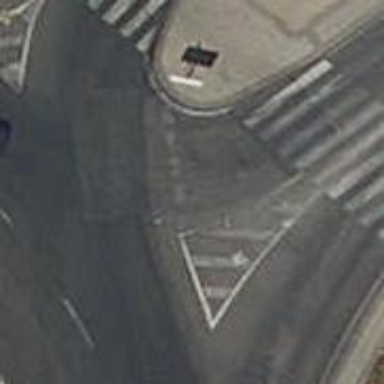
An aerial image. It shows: Road with "give way" sign.